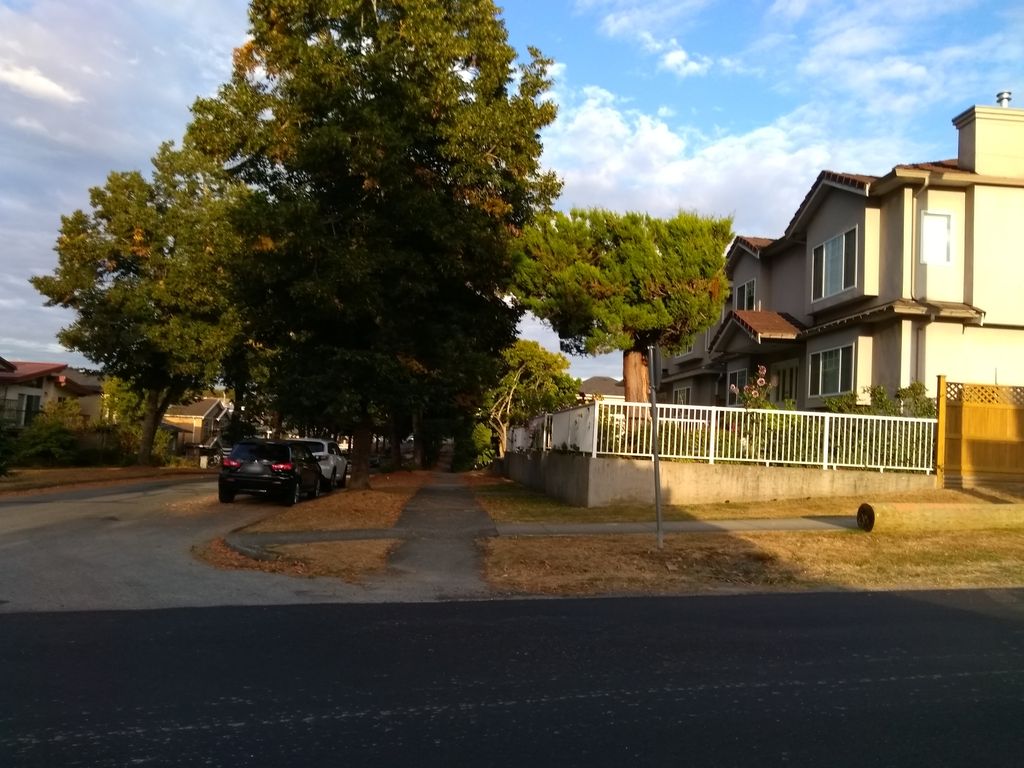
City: vancouver